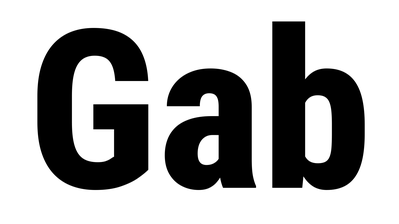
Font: Roboto_Condensed_ExtraBold